Question: Using the Facebook Graph API and the PHP SDK, I know that I can get the user interests with
'''
$facebook->api("/me/interests")
'''
However, assuming that I have the permission to, how can I get the user's About data?
'''
$facebook->api("/me/about")
//gives error:
Fatal error: Uncaught OAuthException: Unknown path components: /about thrown in
[...]/base_facebook.php on line 1028
'''
How can I get the logged in user's Facebook About data? Thanks.
Here's a picture of the app permissions, as well as the code used to request the permissions.

'''
$login_url = $facebook->getLoginUrl(array( 'scope' => 'email, publish_stream,
user_about_me, user_interests, user_education_history'));
'''
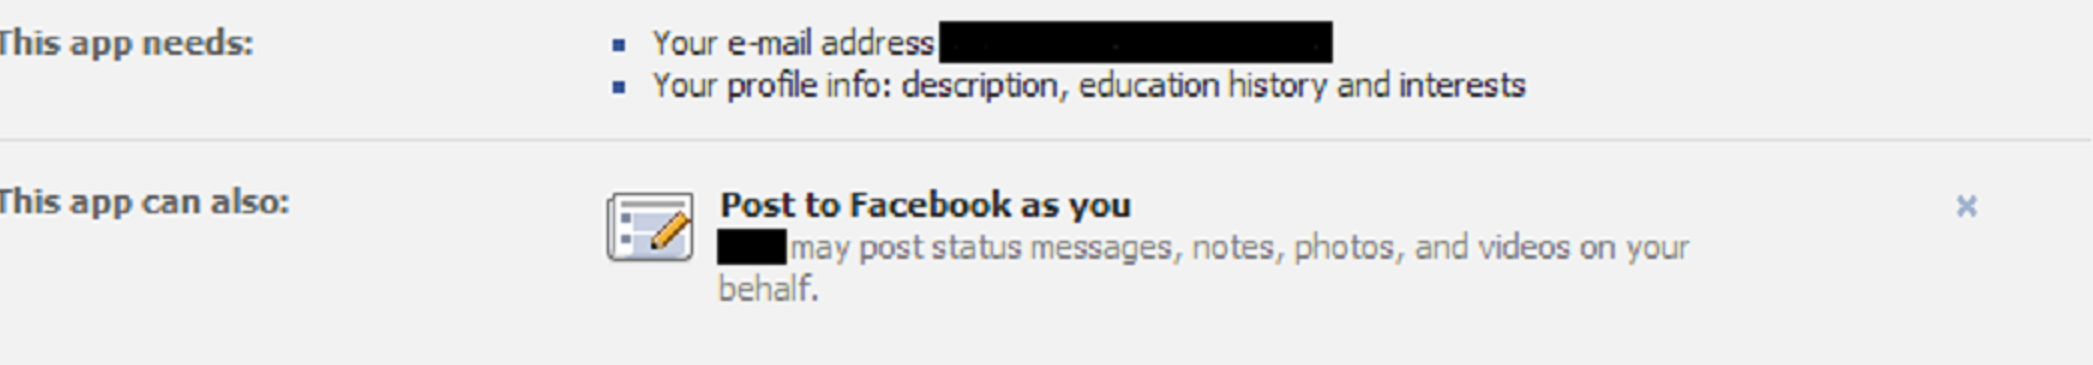
Answer: Depends what 'about' information you want? You can specify individual fields but there is no overall about command to get all about information. Just go
'''
$info = $facebook->api('/me?fields=id,email,work');
'''
You can get a full list of what you can request plus further commands from <URL>
Edit, if you are wanting the bio just add ',bio' to the fields